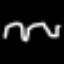
Label: squiggle